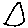
Label: triangle